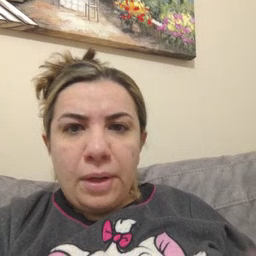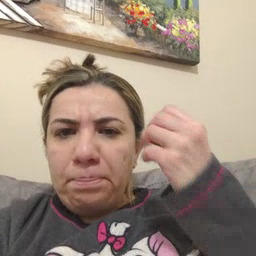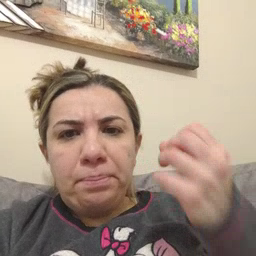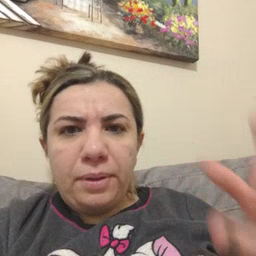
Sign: many